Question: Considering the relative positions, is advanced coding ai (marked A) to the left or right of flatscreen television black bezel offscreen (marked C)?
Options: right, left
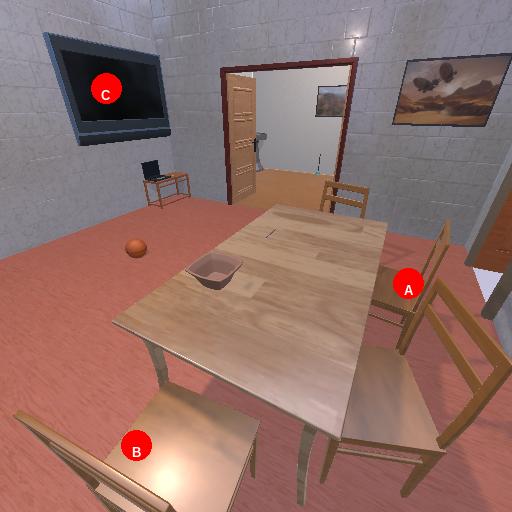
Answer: right